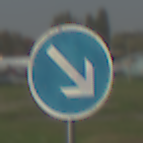
Verkehrszeichen: VorgeschriebeneVorbeifahrtRechts
Umgebung: Outdoor, Special
Tageszeit: MorningAfternoon
Wetter: Clear
Licht: Natural
Jahreszeit: NotSpecified
Kontrast: HighContrast